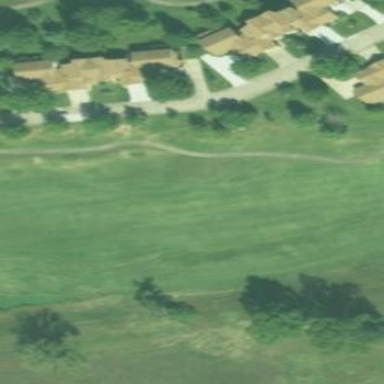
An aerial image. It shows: Golf fairway in the image.